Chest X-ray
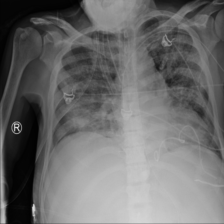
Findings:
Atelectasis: negative
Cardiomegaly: negative
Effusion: negative
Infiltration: negative
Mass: negative
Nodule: negative
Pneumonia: negative
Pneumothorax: negative
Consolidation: negative
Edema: negative
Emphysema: negative
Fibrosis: negative
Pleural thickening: negative
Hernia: negative